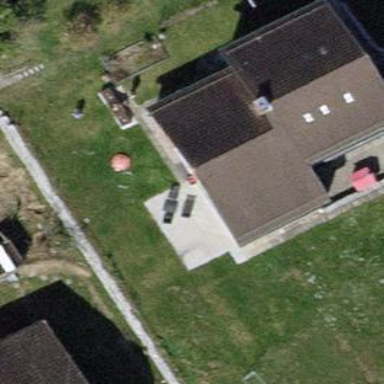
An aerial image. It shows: Detached building with gabled roof.